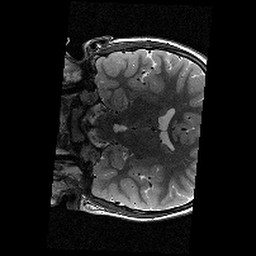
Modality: T2w
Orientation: coronal
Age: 9
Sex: female
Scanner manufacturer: siemens
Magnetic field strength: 3 T
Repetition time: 9.23 s
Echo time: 0.067 s